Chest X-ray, PA view. Patient: 55 years old, sex M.
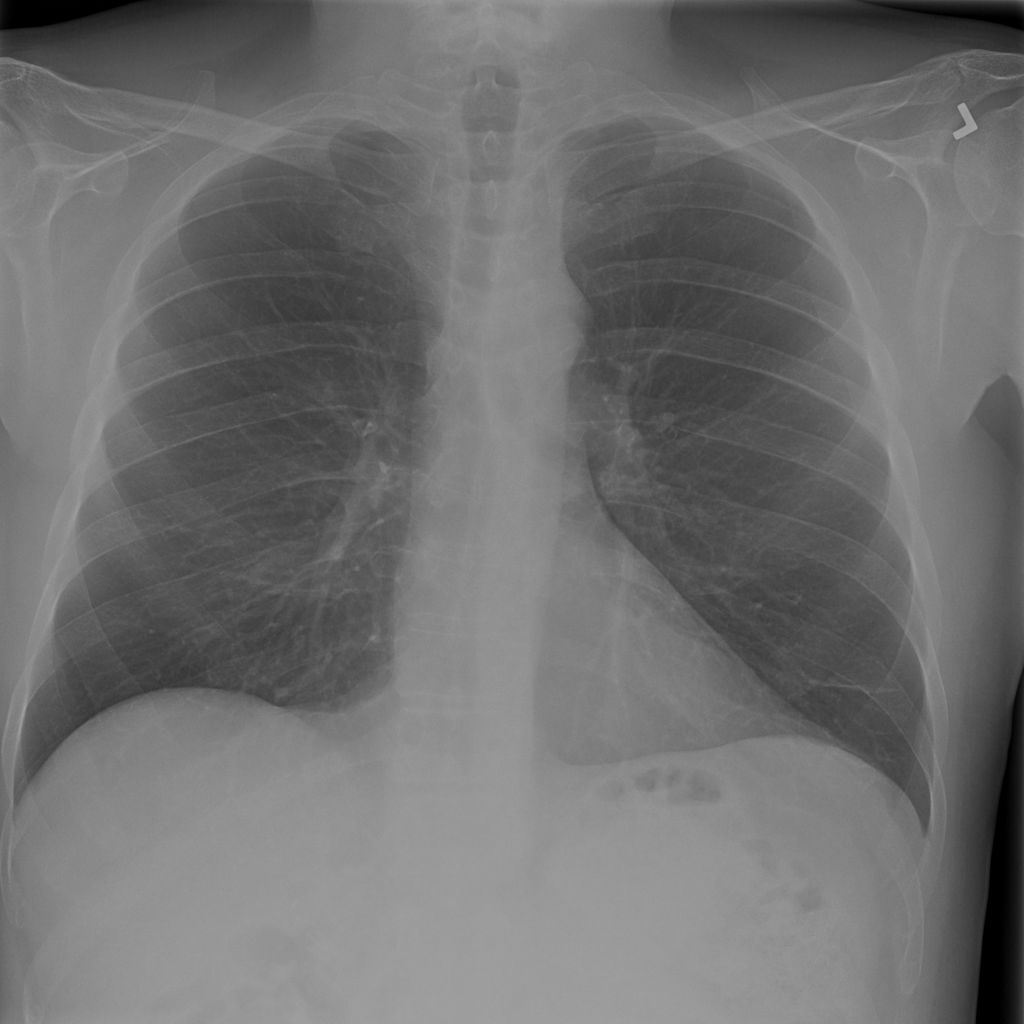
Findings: Atelectasis